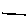
Label: line